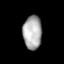
Tissue: lung
Cell type: Epithelial cells
Senescence score: 0.2176
Nuclear area (px): 619
Mean DAPI intensity: 172.363